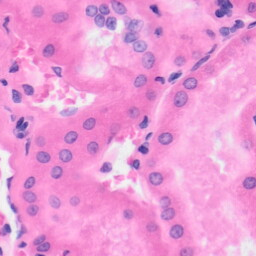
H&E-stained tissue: Kidney